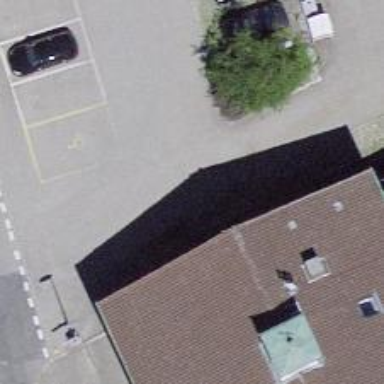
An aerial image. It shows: Parking aisle designated as service road.